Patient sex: F
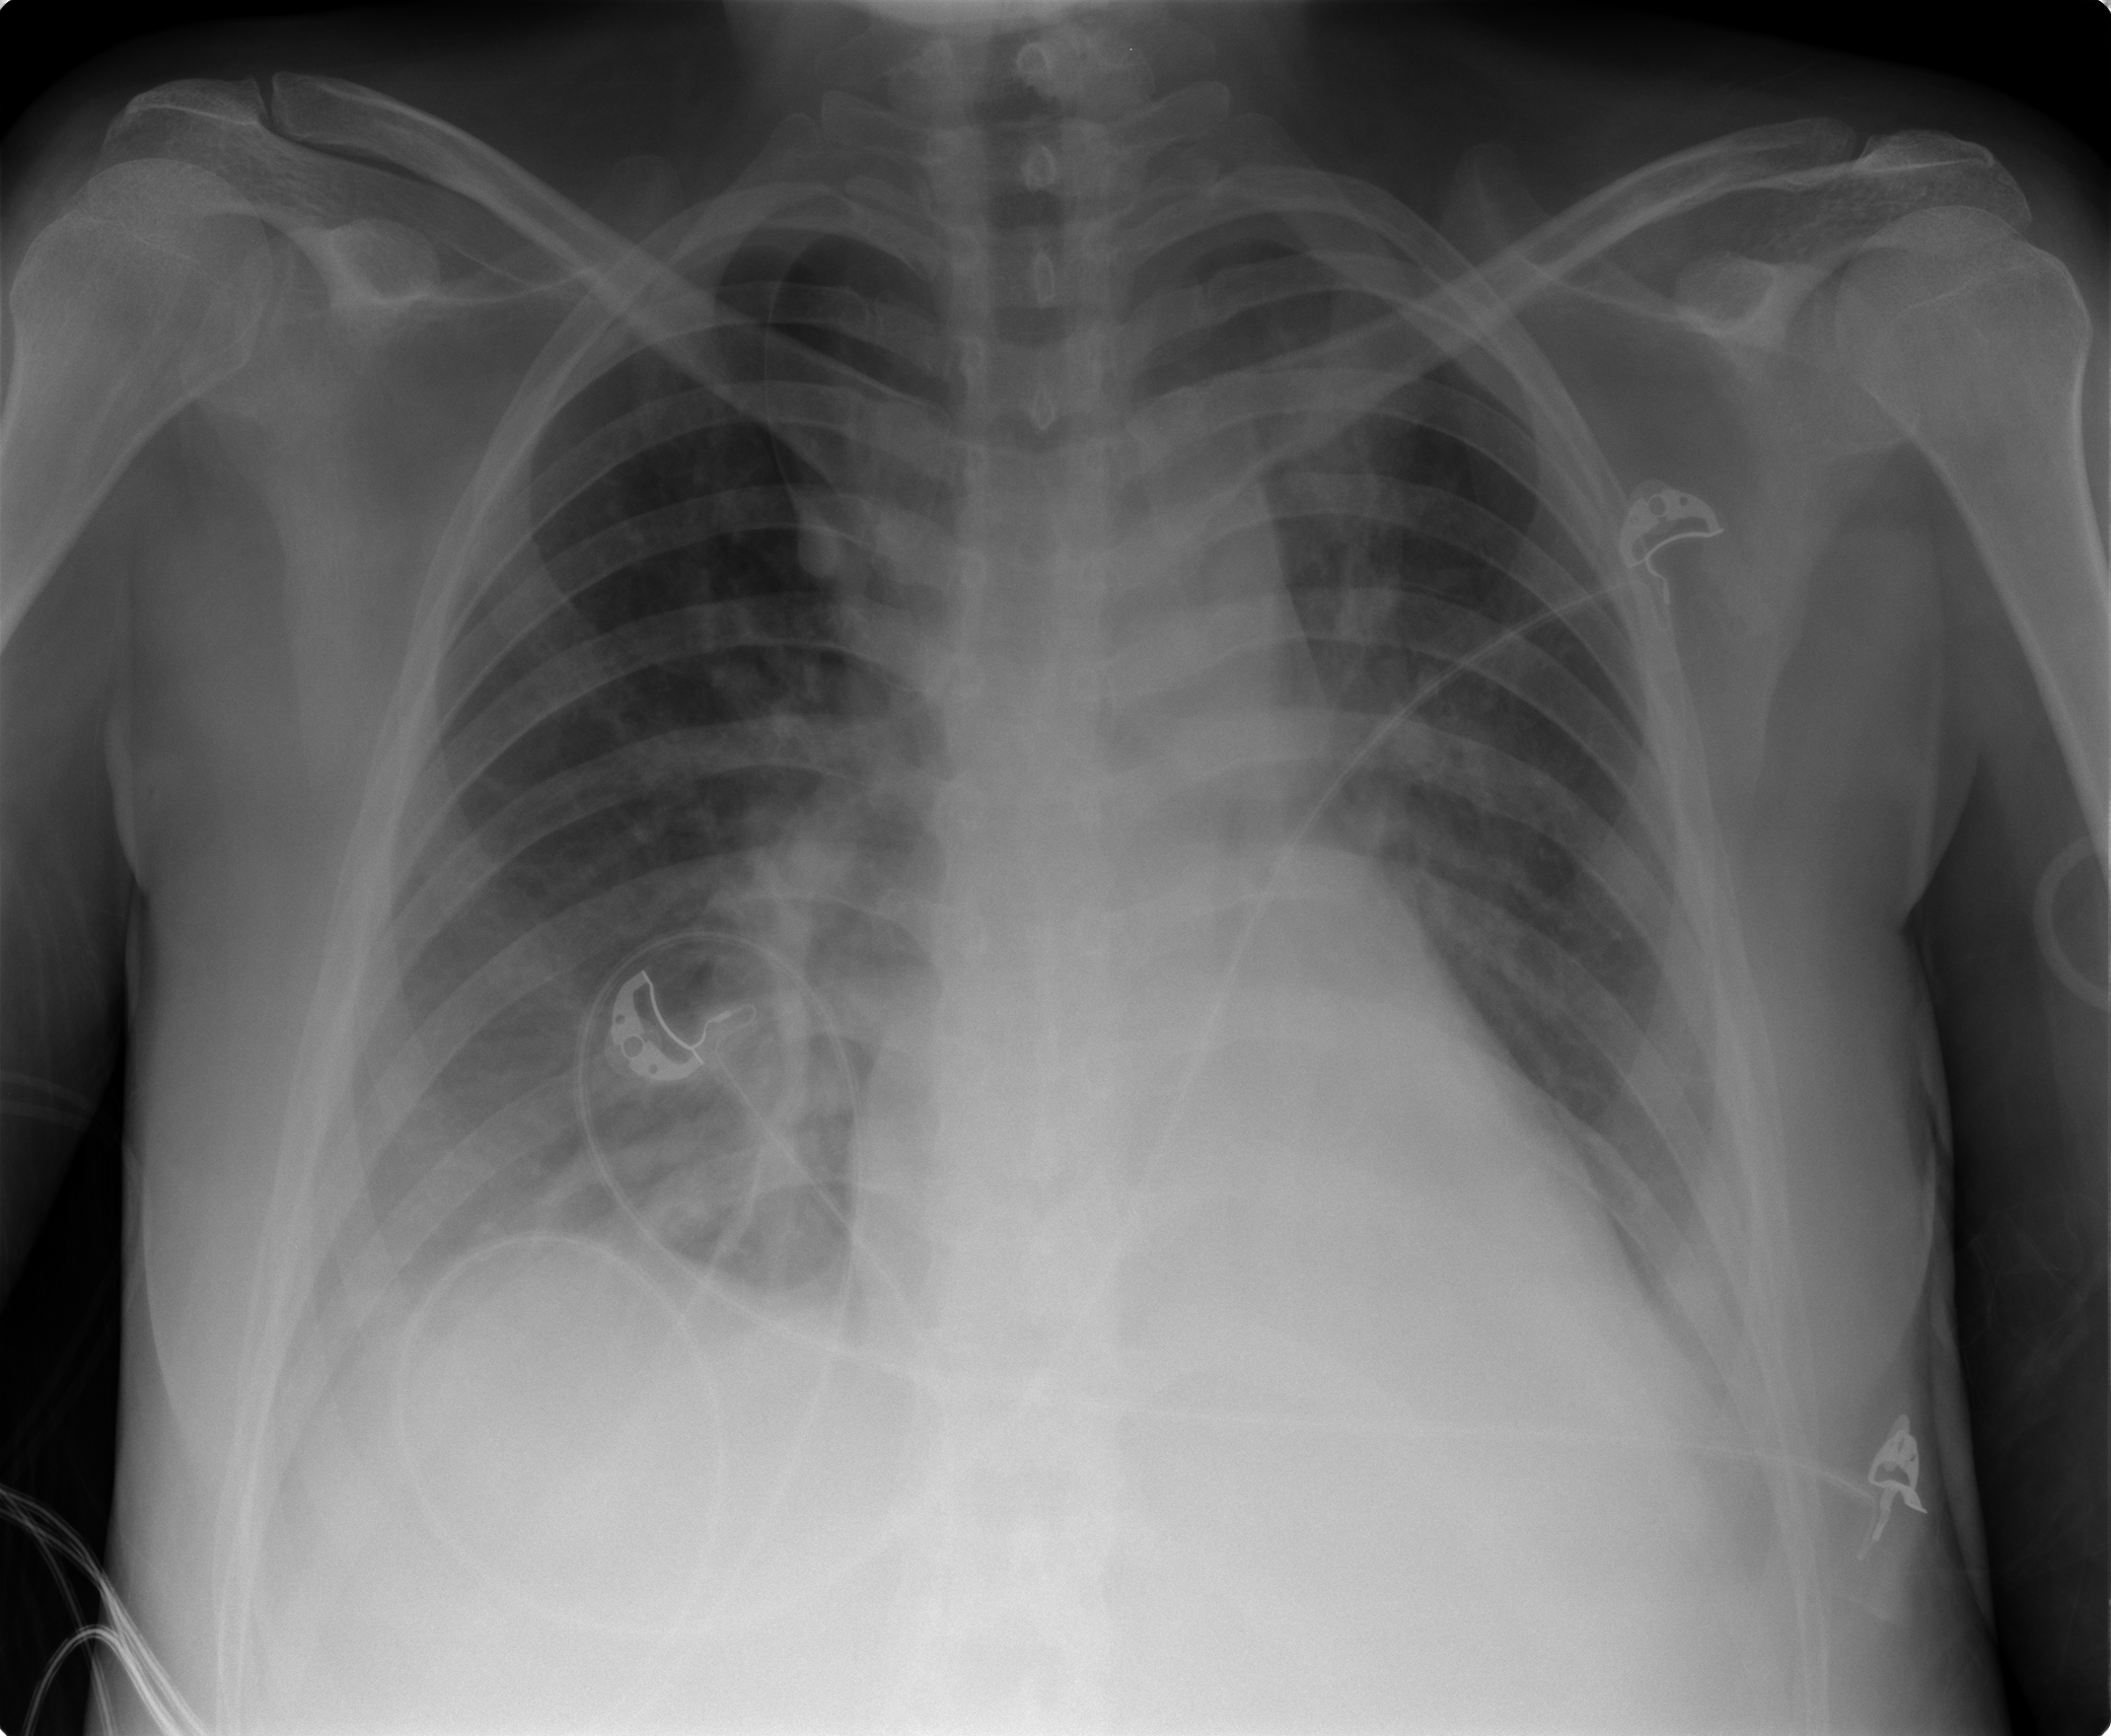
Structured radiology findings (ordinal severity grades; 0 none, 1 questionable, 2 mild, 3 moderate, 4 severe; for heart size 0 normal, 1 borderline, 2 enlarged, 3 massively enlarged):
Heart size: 0
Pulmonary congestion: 0
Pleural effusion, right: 0
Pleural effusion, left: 1
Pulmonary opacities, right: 0
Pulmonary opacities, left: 0
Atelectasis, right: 0
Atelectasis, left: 0